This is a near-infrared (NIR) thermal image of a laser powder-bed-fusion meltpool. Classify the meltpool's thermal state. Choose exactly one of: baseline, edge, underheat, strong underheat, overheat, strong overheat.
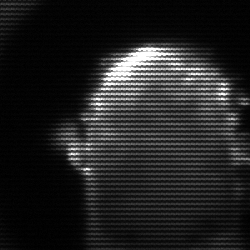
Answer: baseline